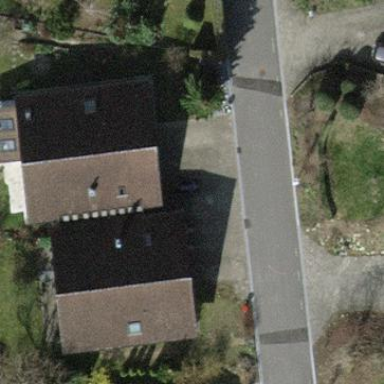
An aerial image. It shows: Terrace building.